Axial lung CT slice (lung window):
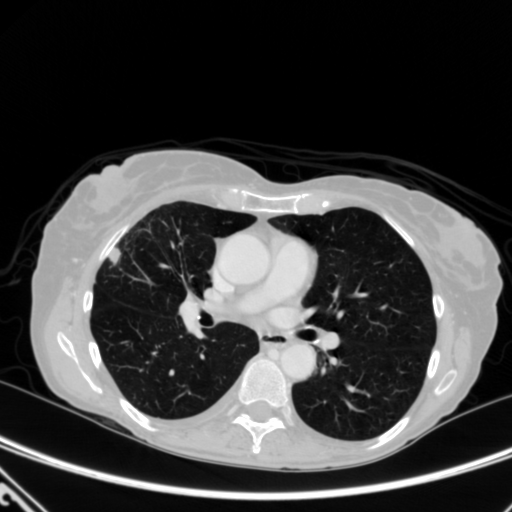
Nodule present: yes
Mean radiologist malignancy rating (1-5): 4